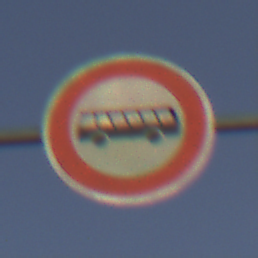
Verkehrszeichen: VerbotKraftomnibusse
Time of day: SunriseSunset
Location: Outdoor (RoadRail)
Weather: Clear
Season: NotSpecified
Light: Natural